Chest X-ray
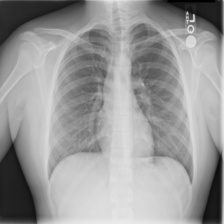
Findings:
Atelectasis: negative
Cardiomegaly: negative
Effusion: negative
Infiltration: negative
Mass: negative
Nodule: negative
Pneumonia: negative
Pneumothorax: negative
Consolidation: negative
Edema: negative
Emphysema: negative
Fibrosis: negative
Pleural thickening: negative
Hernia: negative